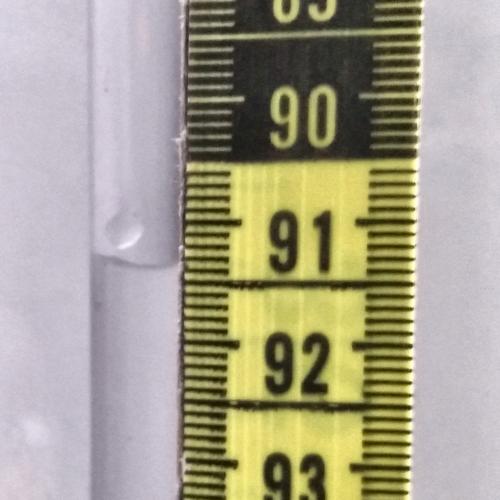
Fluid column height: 91.4 cm